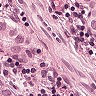
Metastatic tissue present: yes